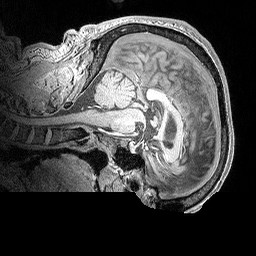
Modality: MP2RAGE
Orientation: sagittal
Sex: male
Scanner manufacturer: siemens
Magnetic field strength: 3 T
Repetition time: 5 s
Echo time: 0.00292 s